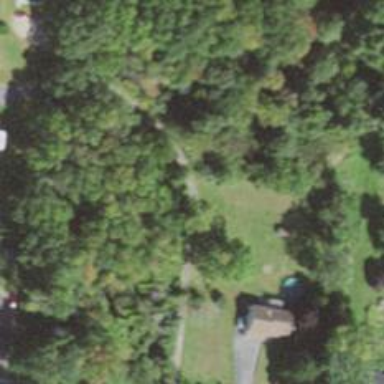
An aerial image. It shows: Residential driveway.